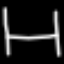
Label: bed